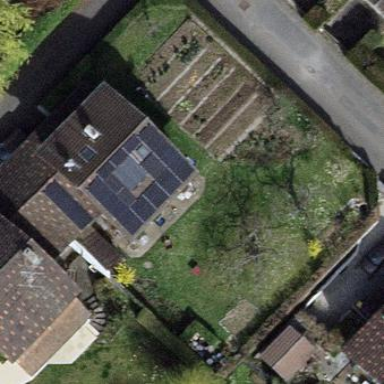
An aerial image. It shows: Garden enclosed by fence.